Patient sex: F
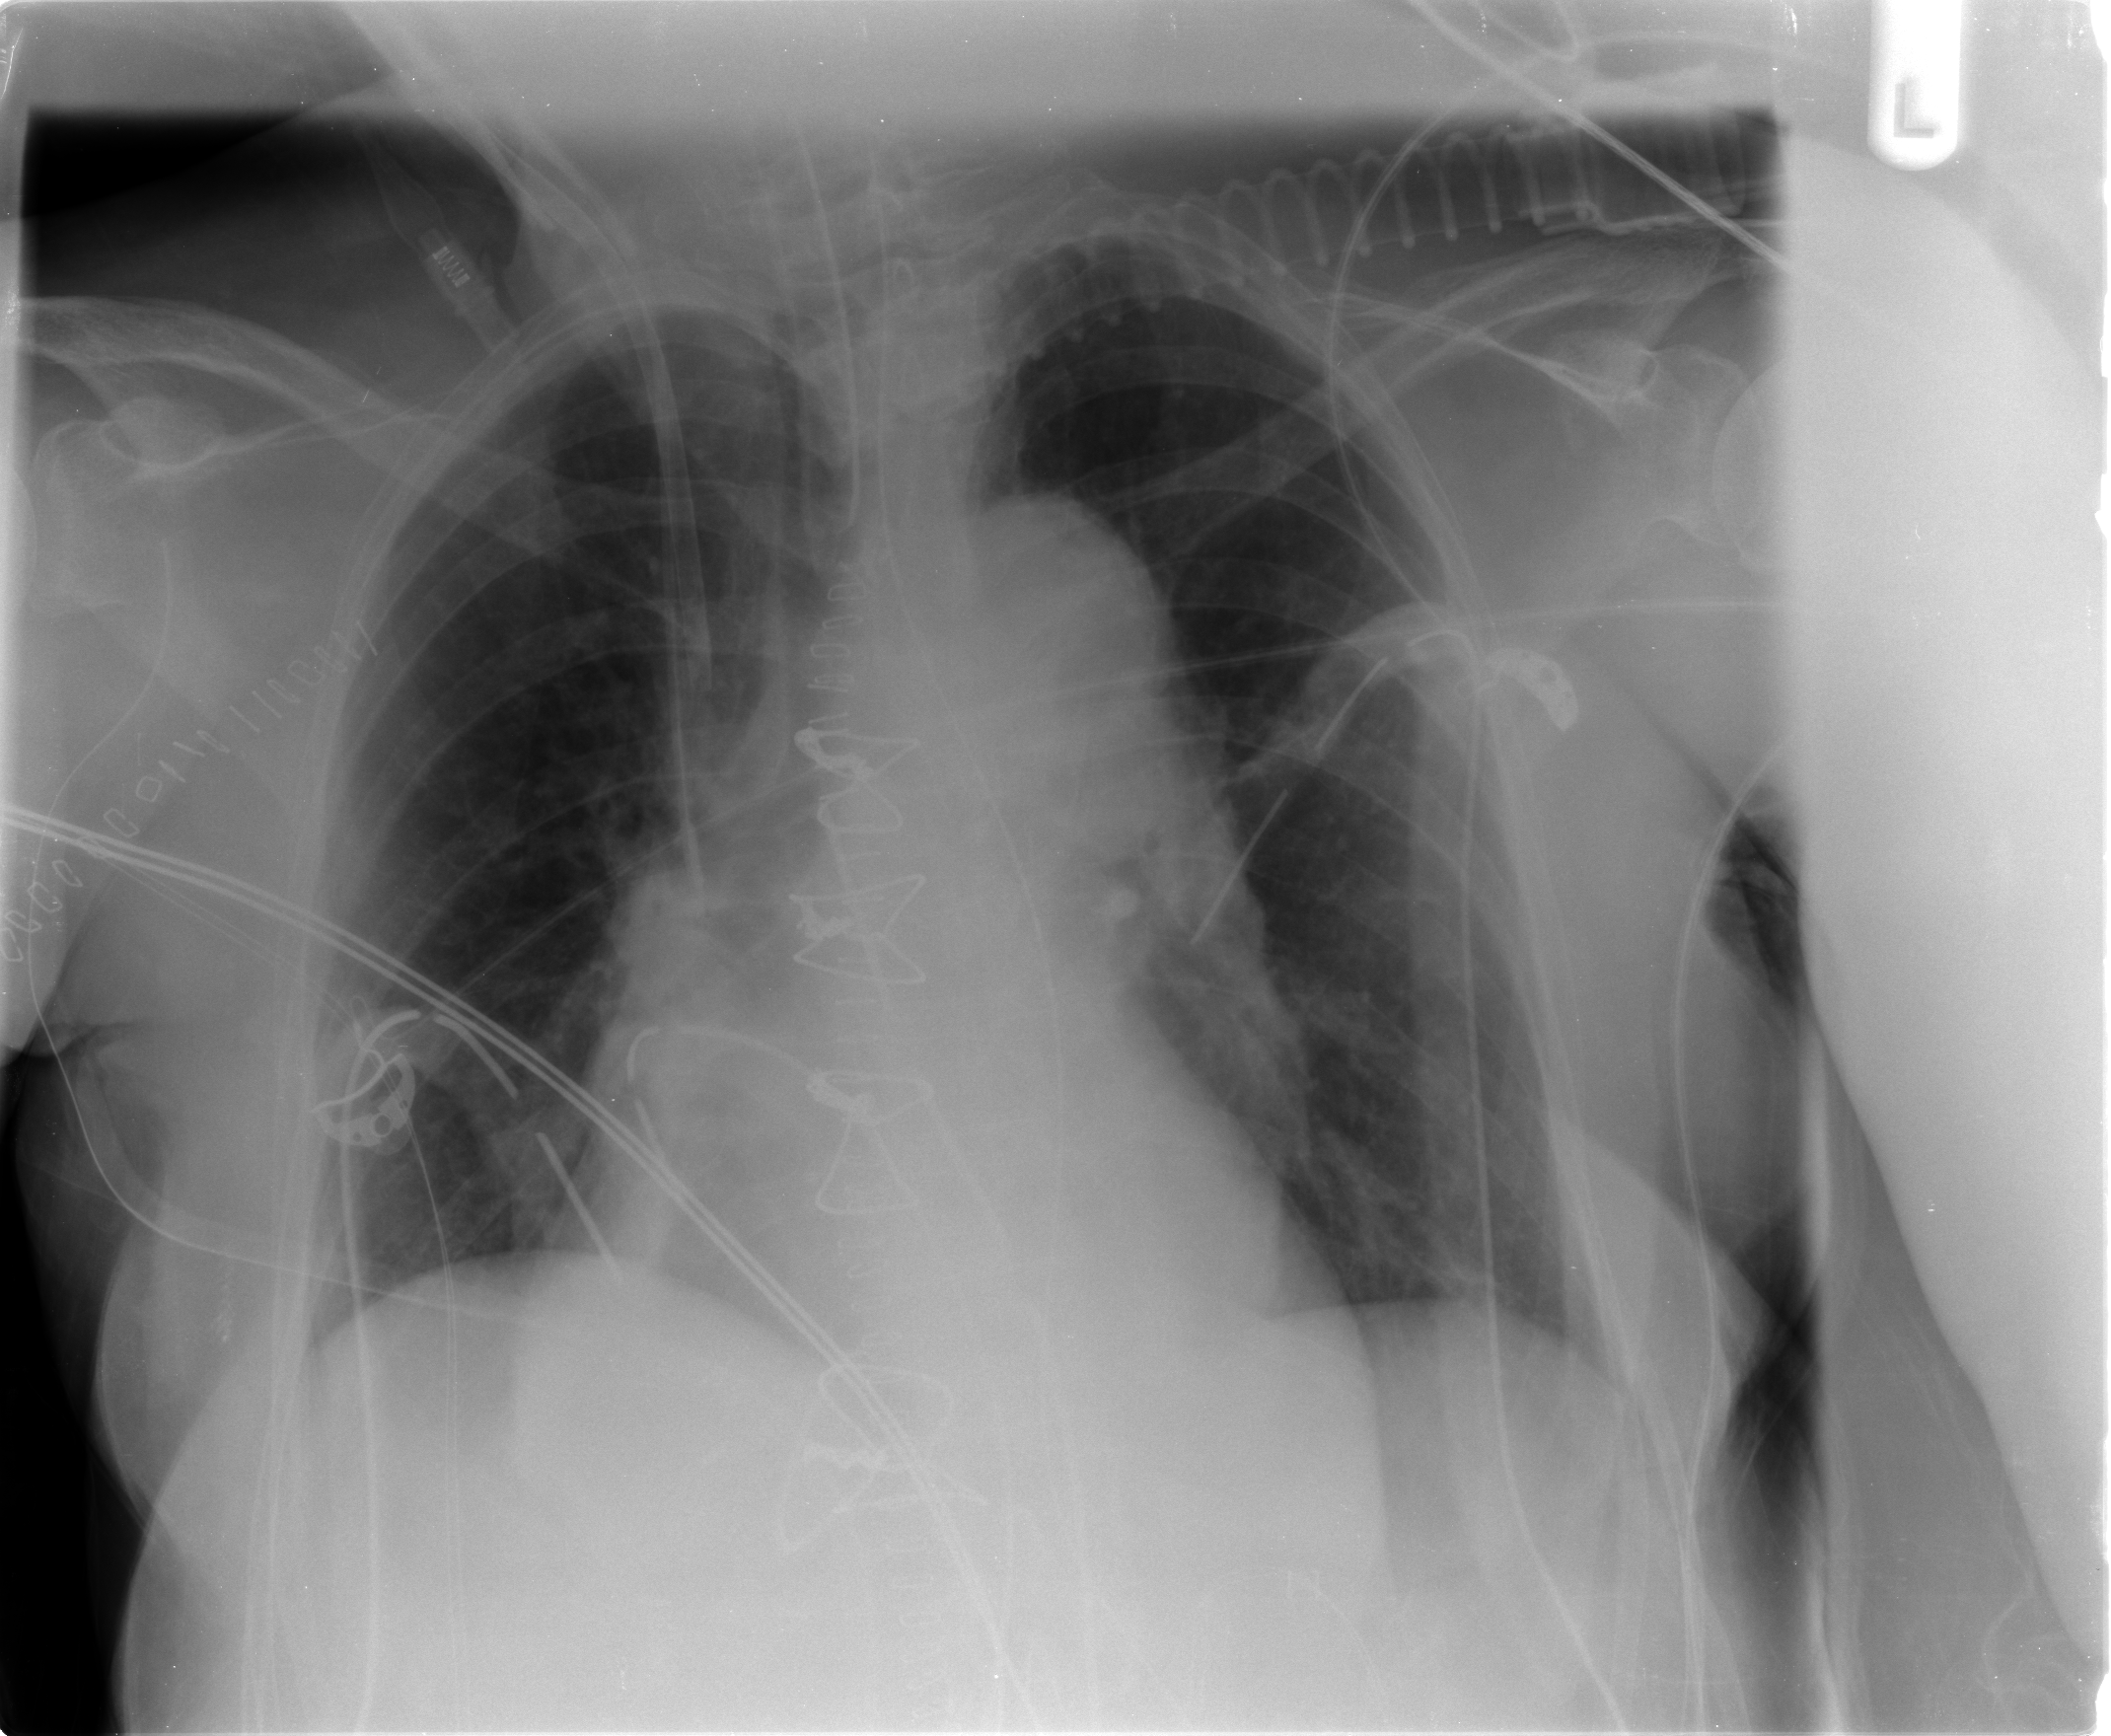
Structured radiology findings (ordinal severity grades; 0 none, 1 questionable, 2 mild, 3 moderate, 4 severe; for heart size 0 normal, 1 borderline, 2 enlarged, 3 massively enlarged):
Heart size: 2
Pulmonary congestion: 0
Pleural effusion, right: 0
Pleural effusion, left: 0
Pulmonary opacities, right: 1
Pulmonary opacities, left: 0
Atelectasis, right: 2
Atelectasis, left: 2